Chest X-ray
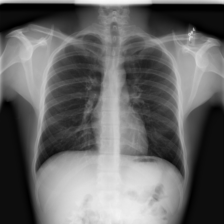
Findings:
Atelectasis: negative
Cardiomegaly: negative
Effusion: negative
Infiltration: negative
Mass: negative
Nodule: negative
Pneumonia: negative
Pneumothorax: negative
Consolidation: negative
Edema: negative
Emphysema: negative
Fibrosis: negative
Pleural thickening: negative
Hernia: negative